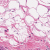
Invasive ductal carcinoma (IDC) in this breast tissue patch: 0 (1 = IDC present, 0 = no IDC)